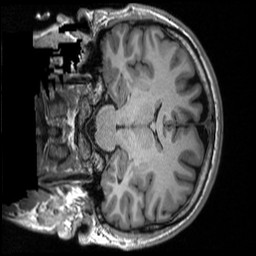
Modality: T1w
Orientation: coronal
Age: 26
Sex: male
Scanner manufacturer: siemens
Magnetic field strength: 3 T
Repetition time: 2.3 s
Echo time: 0.00298 s